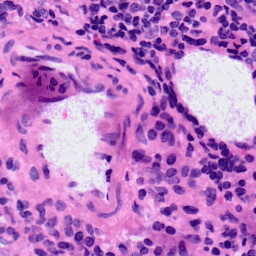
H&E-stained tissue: LymphNode